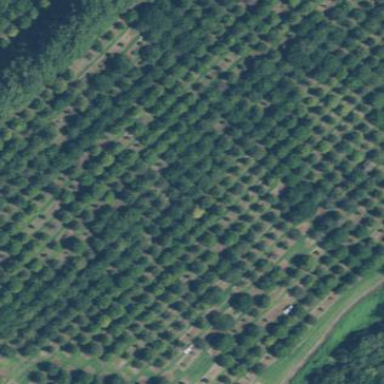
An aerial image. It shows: Orchard filled with macadamia trees.